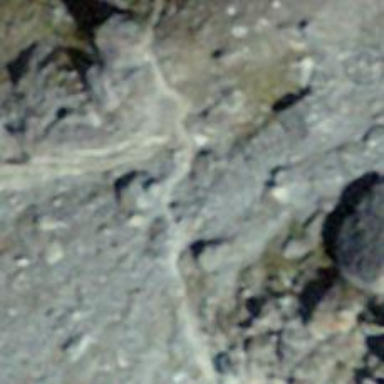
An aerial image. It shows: Path.